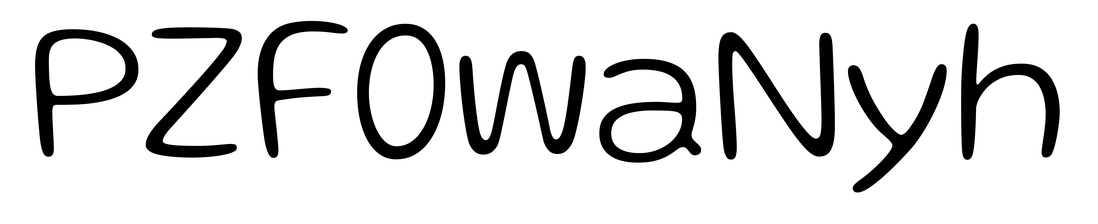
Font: Gluten_ExtraLight